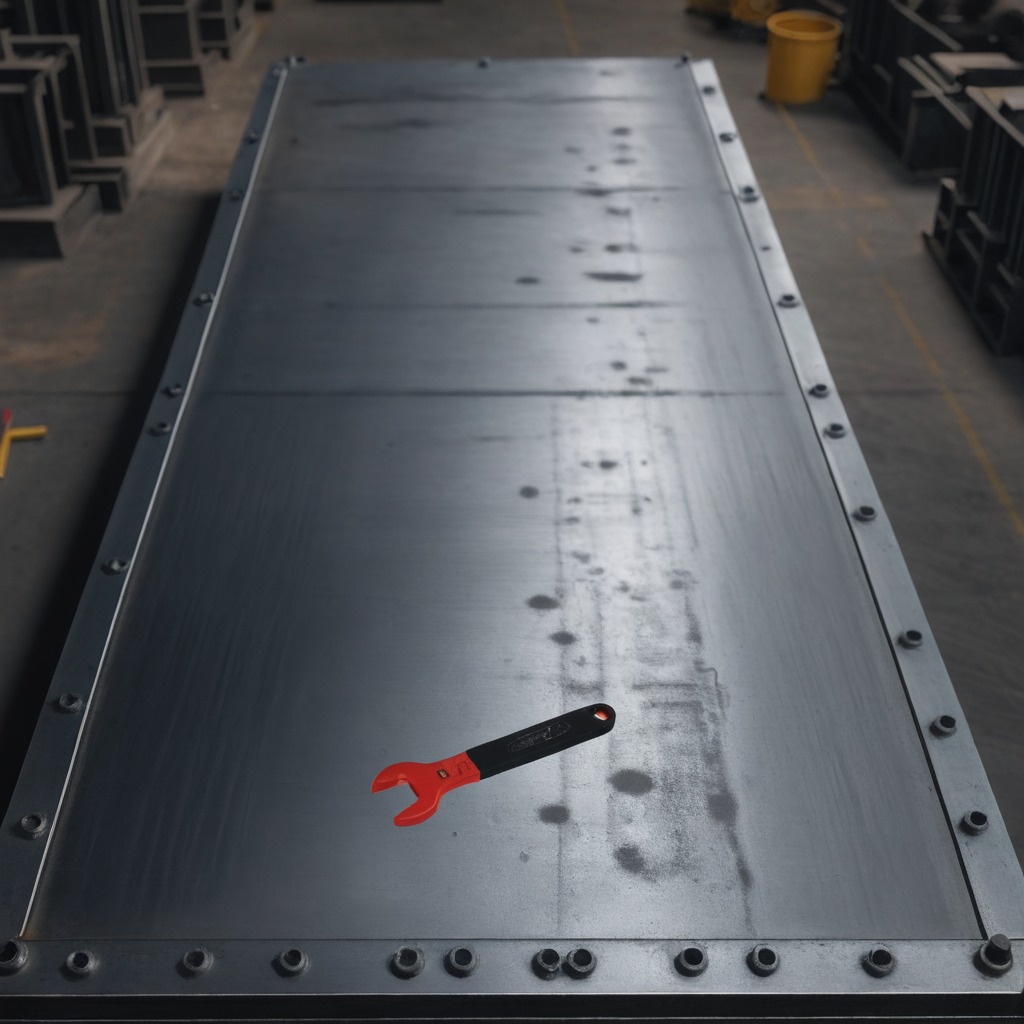
An wrench lies on the cold steel table in the mining workshop.